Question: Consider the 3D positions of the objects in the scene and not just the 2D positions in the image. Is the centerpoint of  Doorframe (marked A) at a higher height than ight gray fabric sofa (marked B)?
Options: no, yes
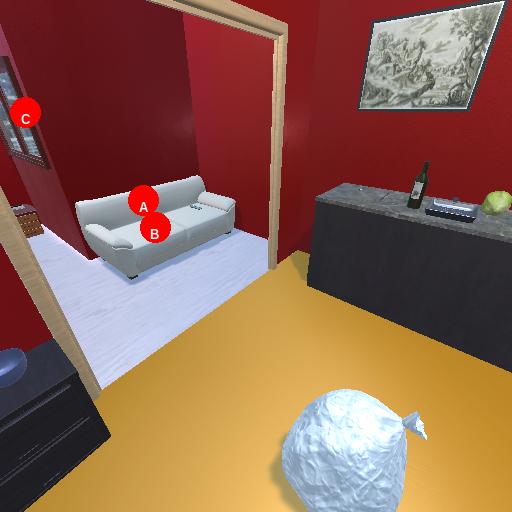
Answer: no